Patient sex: F
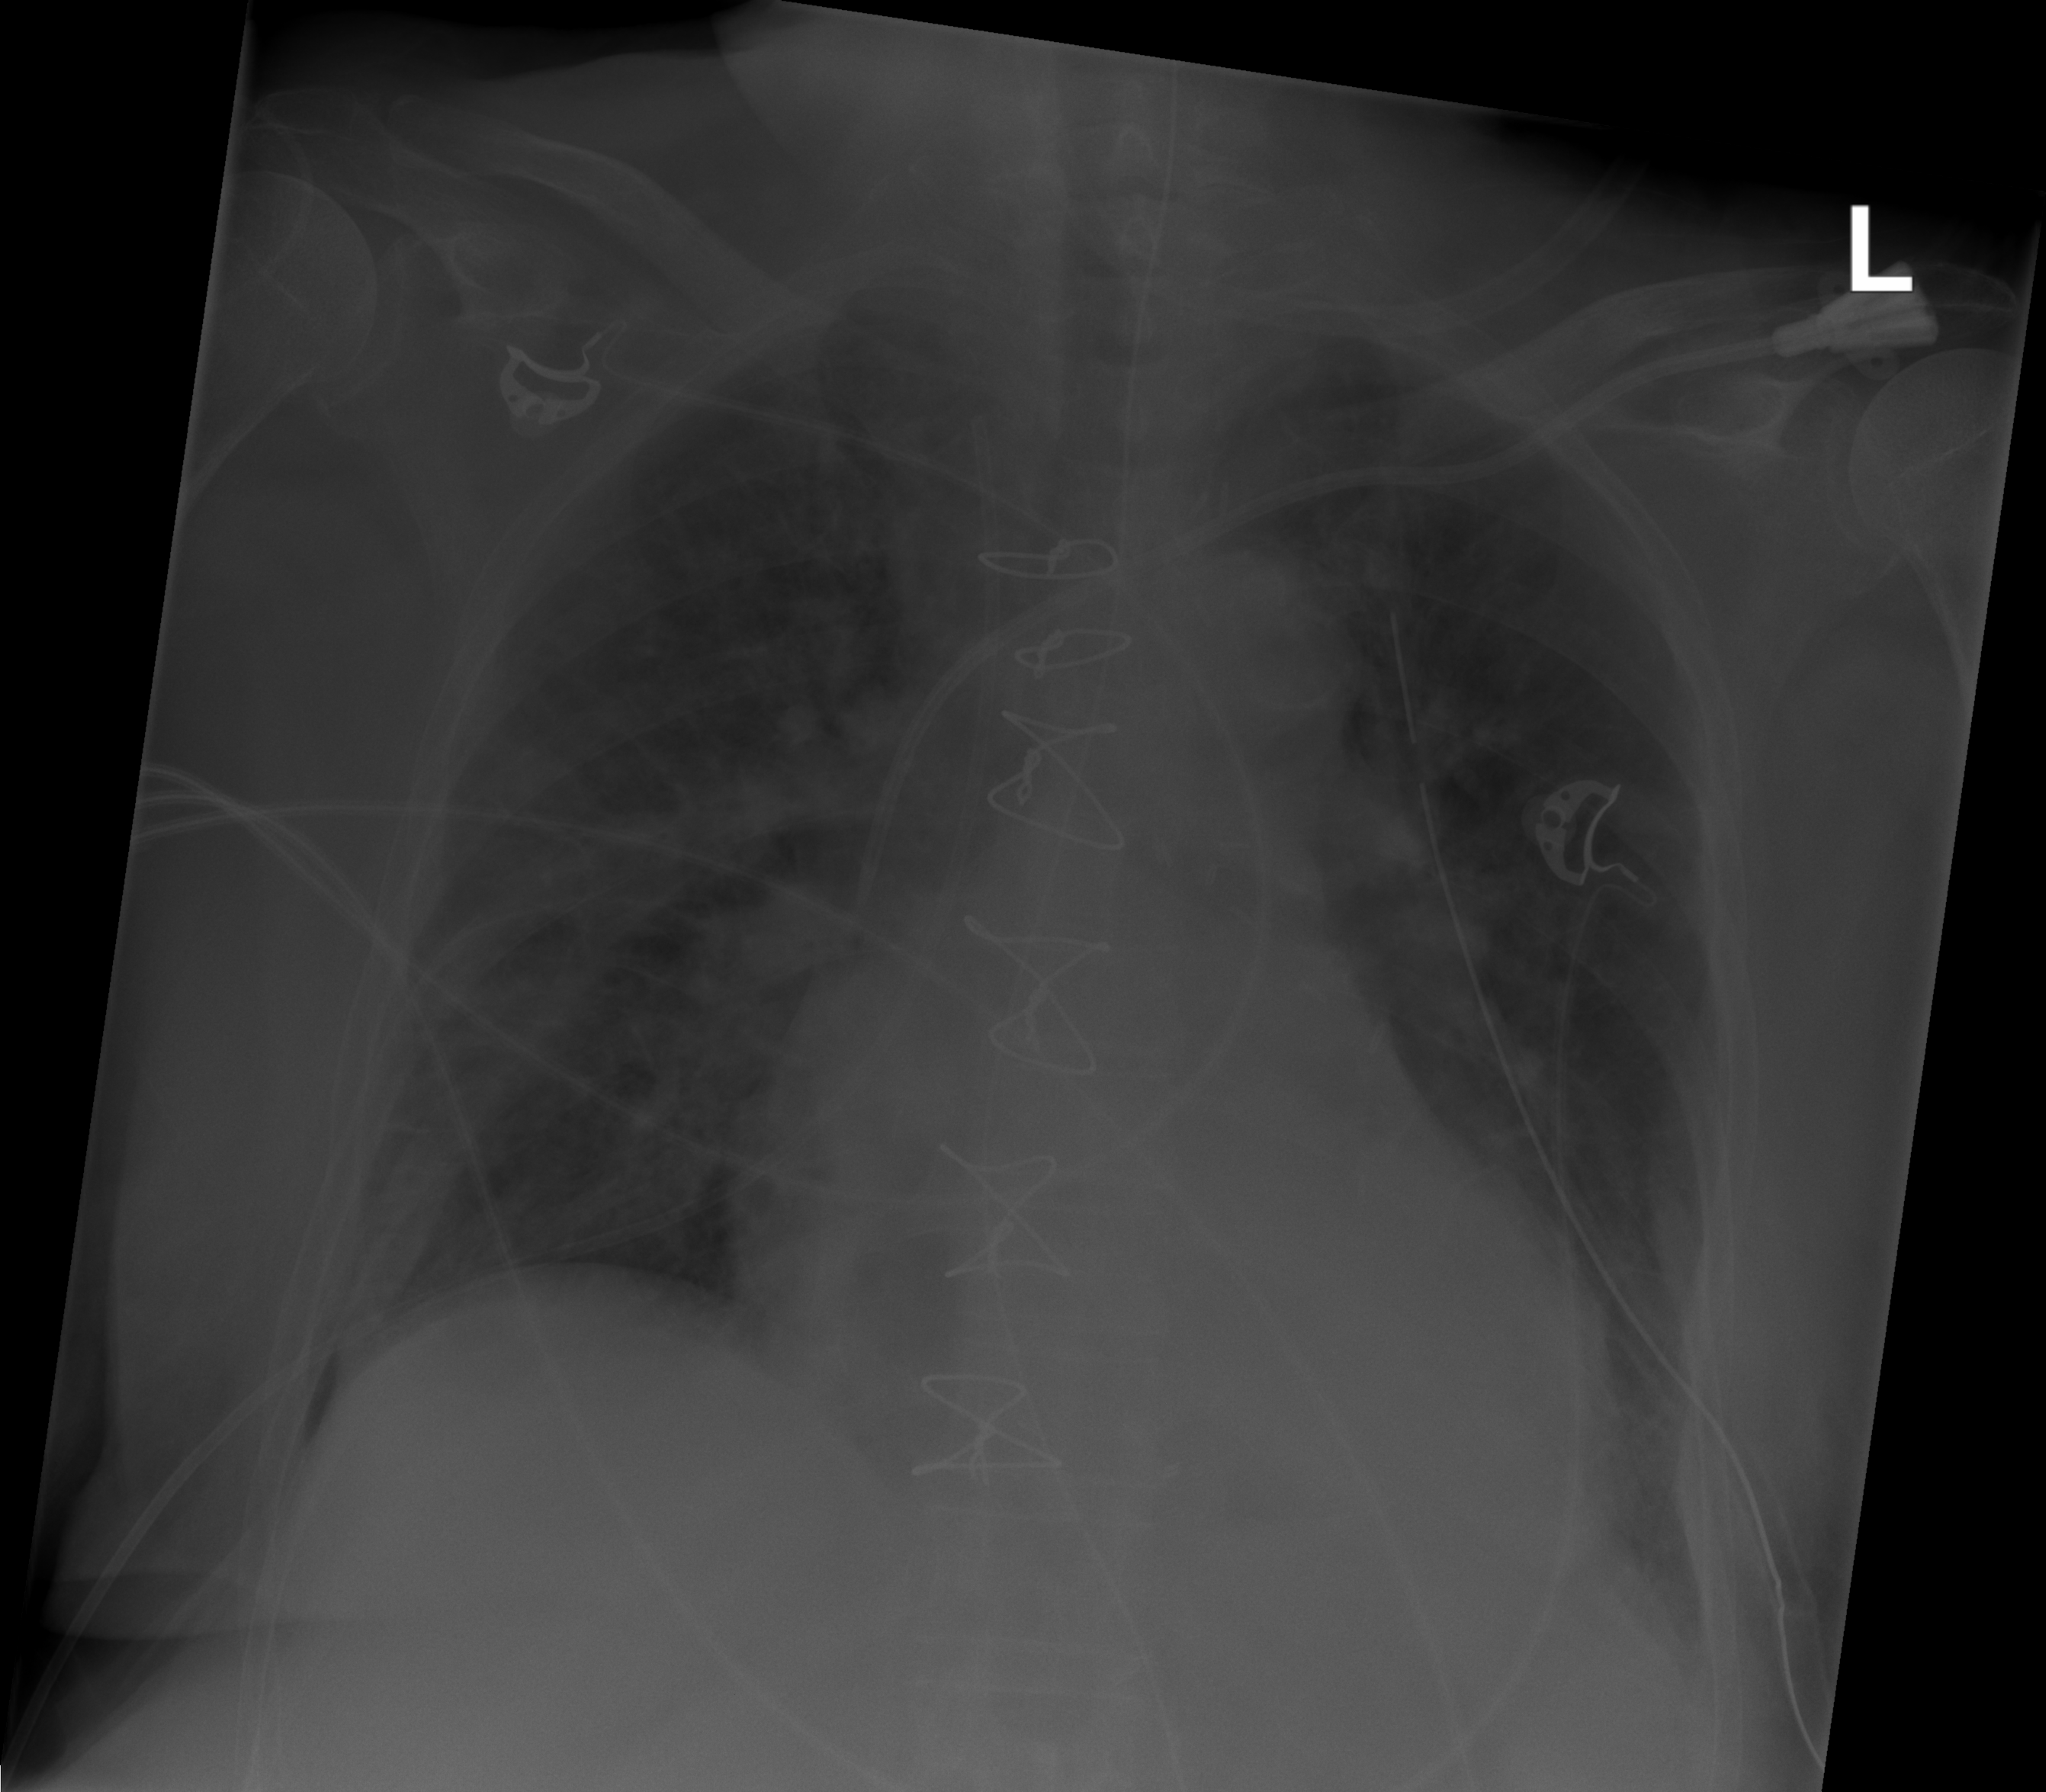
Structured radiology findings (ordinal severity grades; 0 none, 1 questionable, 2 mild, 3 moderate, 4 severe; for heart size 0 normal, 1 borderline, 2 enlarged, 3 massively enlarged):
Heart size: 2
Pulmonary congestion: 3
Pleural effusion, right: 0
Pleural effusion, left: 2
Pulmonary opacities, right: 3
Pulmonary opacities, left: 2
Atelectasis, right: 0
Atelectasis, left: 0